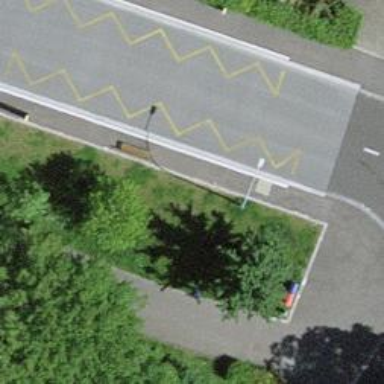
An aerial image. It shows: Platform for public transport on the road.